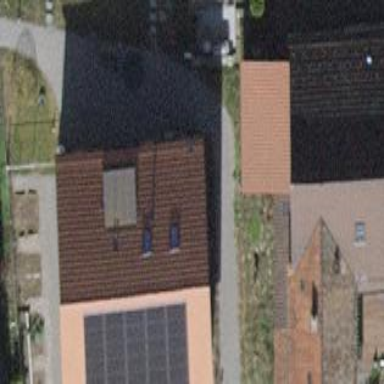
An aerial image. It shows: Gabled building with roof made of roof tiles.